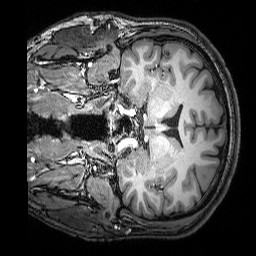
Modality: T1w
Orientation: coronal
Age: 31
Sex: male
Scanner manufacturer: siemens
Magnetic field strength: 3 T
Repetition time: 2.53 s
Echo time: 0.00388 s